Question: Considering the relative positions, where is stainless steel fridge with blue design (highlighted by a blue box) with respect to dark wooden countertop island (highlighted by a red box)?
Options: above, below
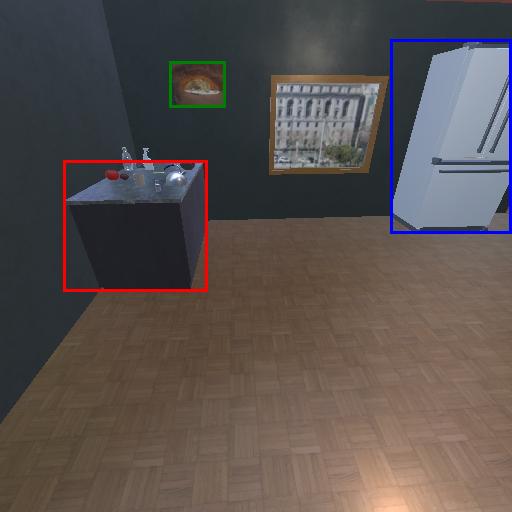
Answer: above